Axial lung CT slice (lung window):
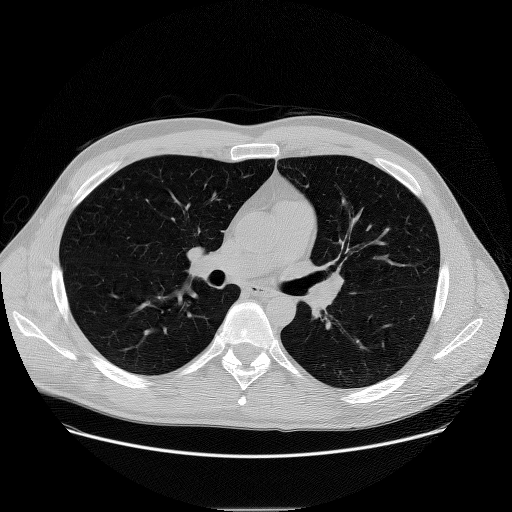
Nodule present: no